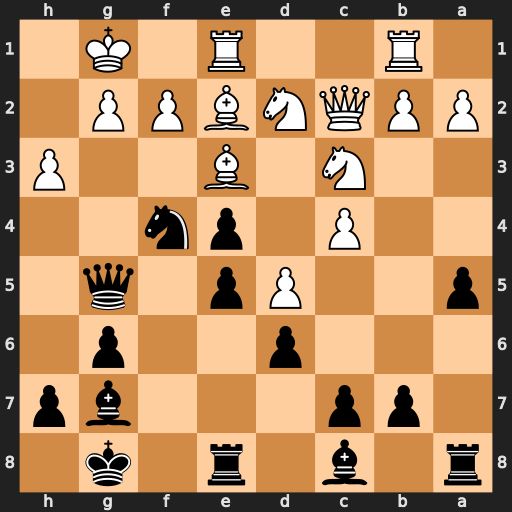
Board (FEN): r1b1r1k1/1pp3bp/3p2p1/p2Pp1q1/2P1pn2/2N1B2P/PPQNBPP1/1R2R1K1
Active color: b
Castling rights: -
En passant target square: -
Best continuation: Qxg2#